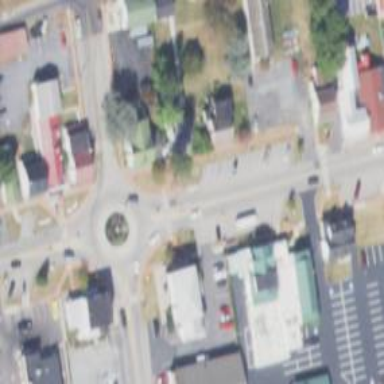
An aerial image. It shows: Roundabout at primary highway.